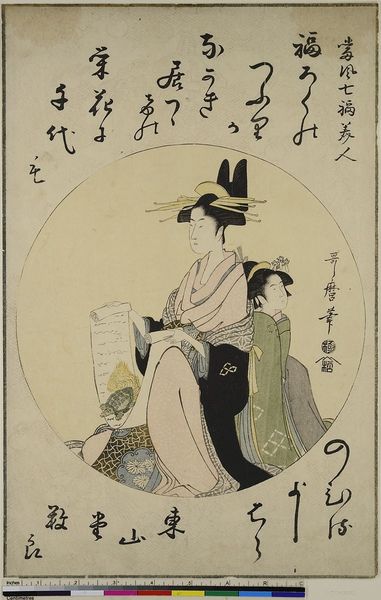
Titel: Fukurokuju, aus der Serie: Gruppe der sieben schönen Glücksgöttinen
Künstler: Kitagawa Utamaro
Standort: Hamburg
Institution: Museum für Kunst und Gewerbe Hamburg
Schlagwörter: gott, holzschnitt, ornamente, geisha, druckgraphik, druckgrafik, literatur, tracht, gedicht, zeit, gottheit, farbholzschnitt, schicksal, kimono, buddhismus, hinduismus, fortuna, kurtisane, volkstracht, edo, haarmode, reproduktionen, sorte, dichtkunst, los, fato, druckerzeugnisse, schildkröten, frisurenmode, ripa, jainismus, hetäre, glücksgott, glück, fügung, oiran